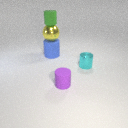
small purple rubber cylinder in front of small cyan metal cylinder